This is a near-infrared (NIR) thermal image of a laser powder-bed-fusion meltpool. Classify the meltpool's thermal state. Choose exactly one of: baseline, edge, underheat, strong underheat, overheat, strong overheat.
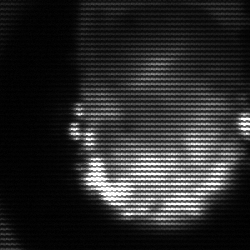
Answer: baseline